I will show an image sequence of human cooking. I have annotated the images with numbered circles. Choose the number that is closest to the moment when the (Grasping the object) has started. You are a five-time world champion in this game. Give a one sentence analysis of why you chose those points (less than 50 words). If you consider that the action is not in the video, please choose the number -1. Provide your answer at the end in a json file of this format: {"points": []}
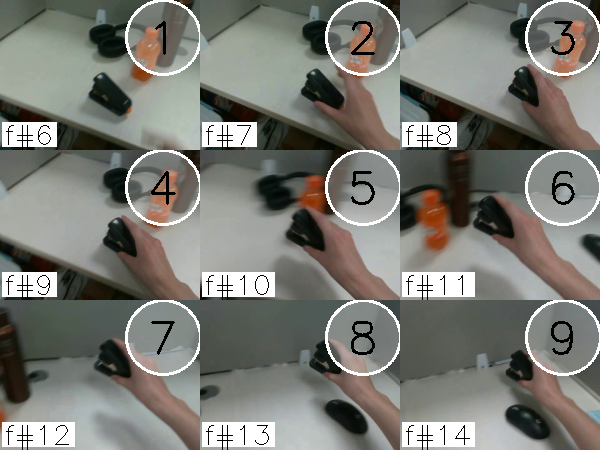
Frame 3 shows the clearest moment of hand-object contact.
{"points": [3]}